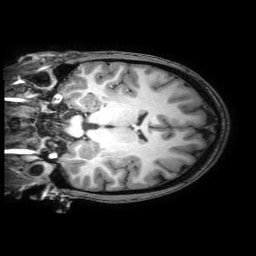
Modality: T1w
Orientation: coronal
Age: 21
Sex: female
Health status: healthy
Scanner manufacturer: philips
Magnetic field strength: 3 T
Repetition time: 0.0079 s
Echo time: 0.0035 s